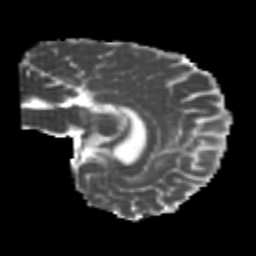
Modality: MD
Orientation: sagittal
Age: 21
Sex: female
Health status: healthy
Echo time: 0.074 s